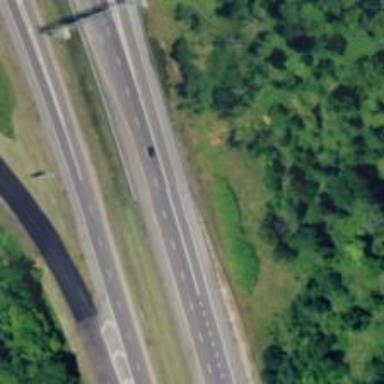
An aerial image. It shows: Motorway.